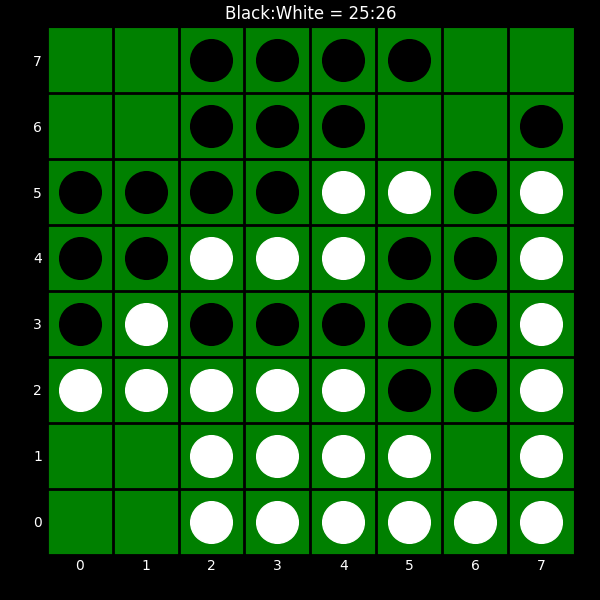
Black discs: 25
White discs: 26